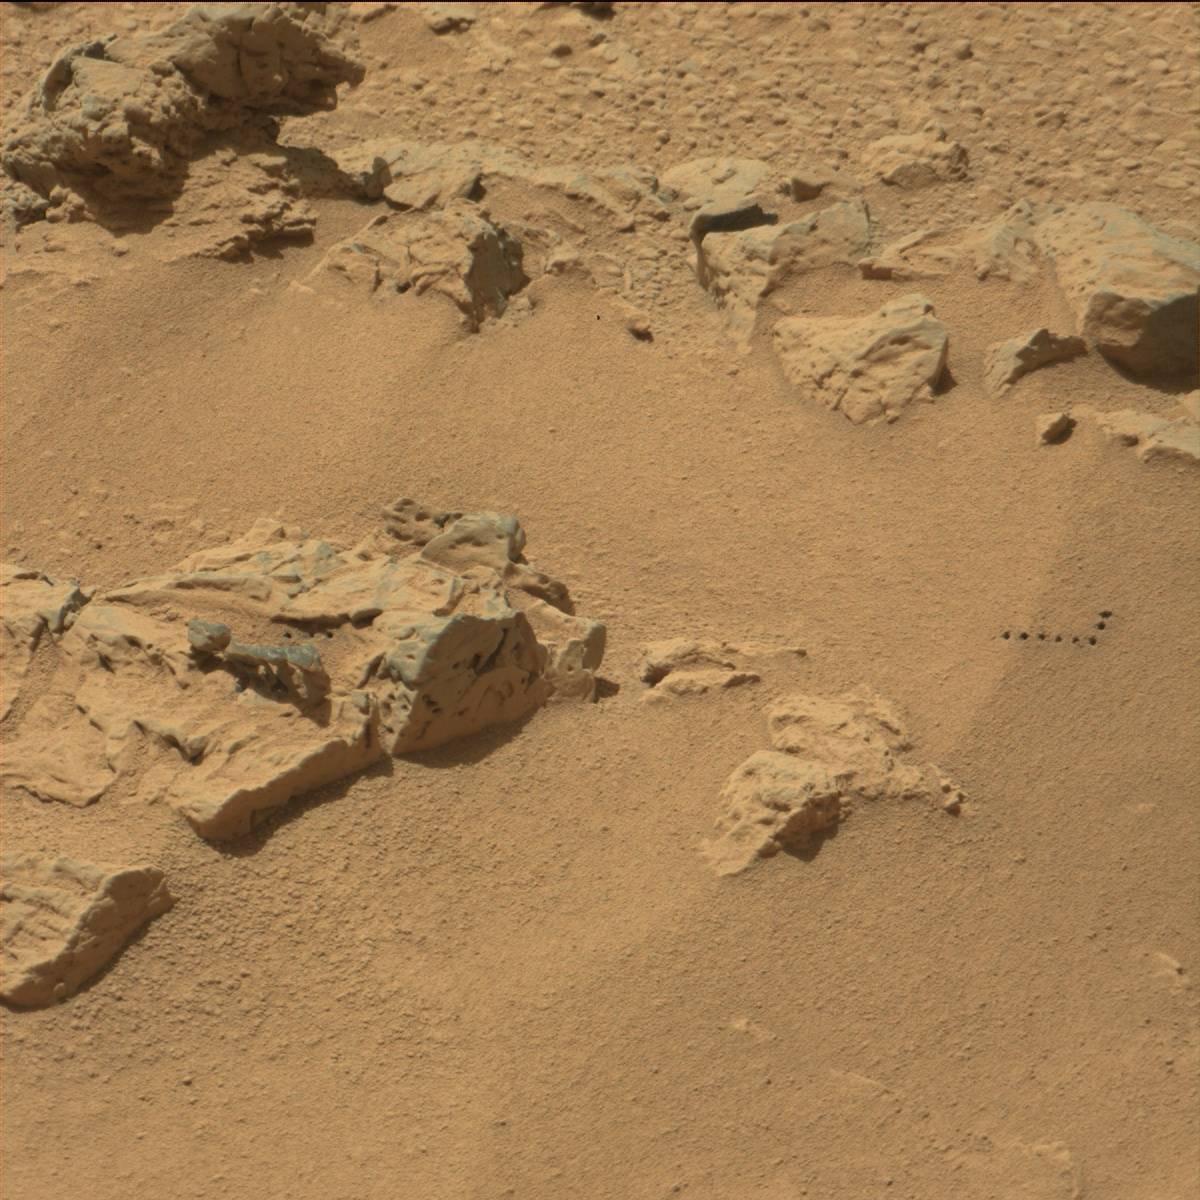
Terrain classes present: Bedrock, Hole, Sand / Soil